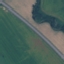
Label: Highway